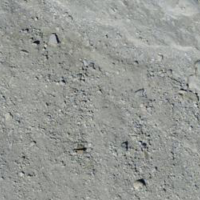
EUNIS habitat code: 49
Species observed at this site:
Chamaenerion fleischeri